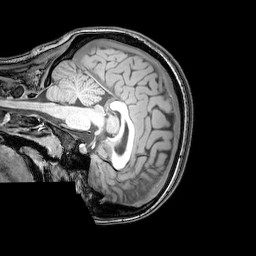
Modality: T1w
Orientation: sagittal
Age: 24
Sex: female
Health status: healthy
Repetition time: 0.081 s
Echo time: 0.037 s